Field crop: tomato
Growth stage: 1
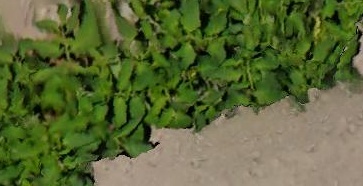
Species: tomato